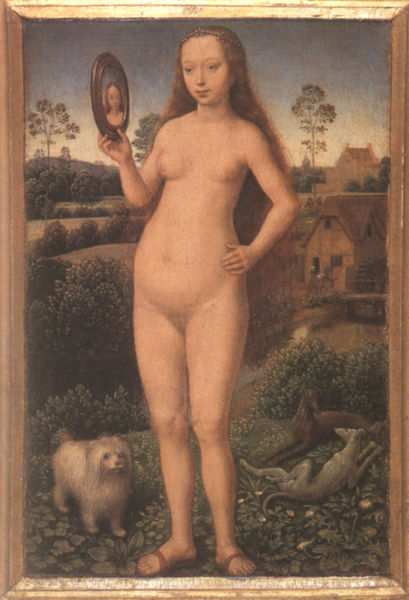
Titel: Triptychon der irdischen Nichtigkeit und himmlischen Erlösung
Künstler: Hans Memling
Institution: Straßburg, Musée des Beaux-Arts
Schlagwörter: akt, nackt, bäume, fluss, landschaft, frau, haar, haus, hund, hunde, rahmen, spiegel, natur, haare, stehend, renaissance, spiegelbild, sandalen, nacktheit, fkk, schönheit, jungfrau, eitelkeit, venus, narzissmus, fruchtbarkeit, hellenismus, hellenistisch, arroganz